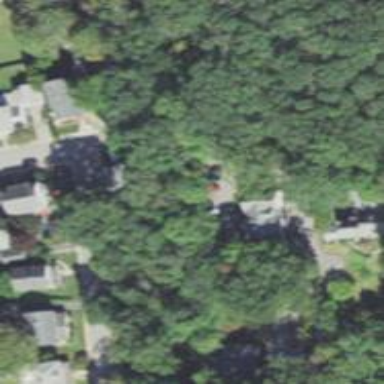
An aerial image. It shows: Residential driveway serving as service road.